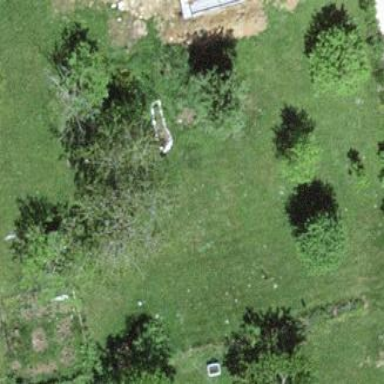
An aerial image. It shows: Orchard.